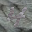
Label: 4